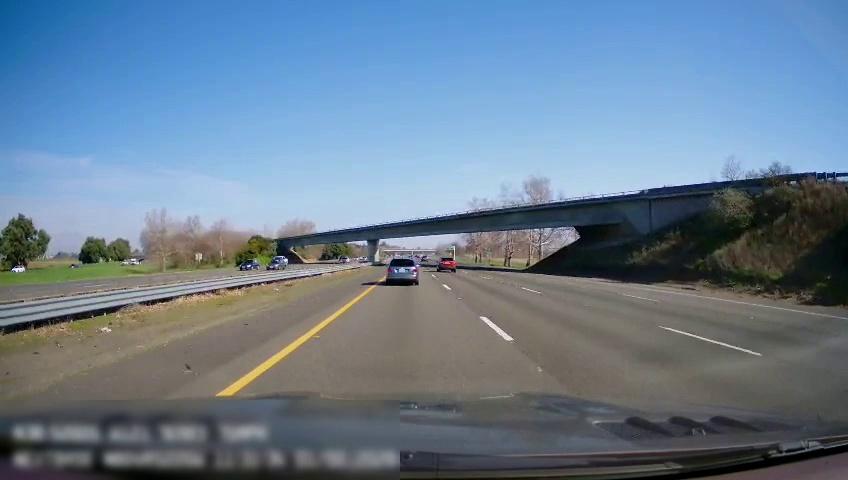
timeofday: Day
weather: Sunny
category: Drivable Space
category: Drivable Space
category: Vehicles | SUV
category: Vehicles | SUV
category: Vehicles | SUV
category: Vehicles | Car
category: Vehicles | Truck
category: Vehicles | Car
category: Vehicles | Car
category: Lanes | Current Lane
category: Lanes | Current Lane
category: Lanes | Alternate Lane
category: Lanes | Alternate Lane
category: Lanes | Alternate Lane